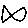
Label: fish